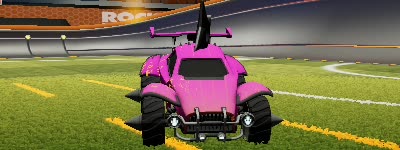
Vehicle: octane